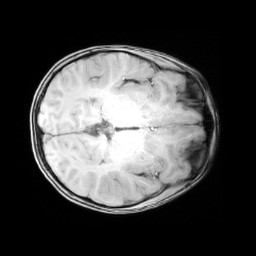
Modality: MP2RAGE
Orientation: axial
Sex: female
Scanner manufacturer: siemens
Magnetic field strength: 3 T
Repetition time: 5 s
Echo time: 0.00368 s